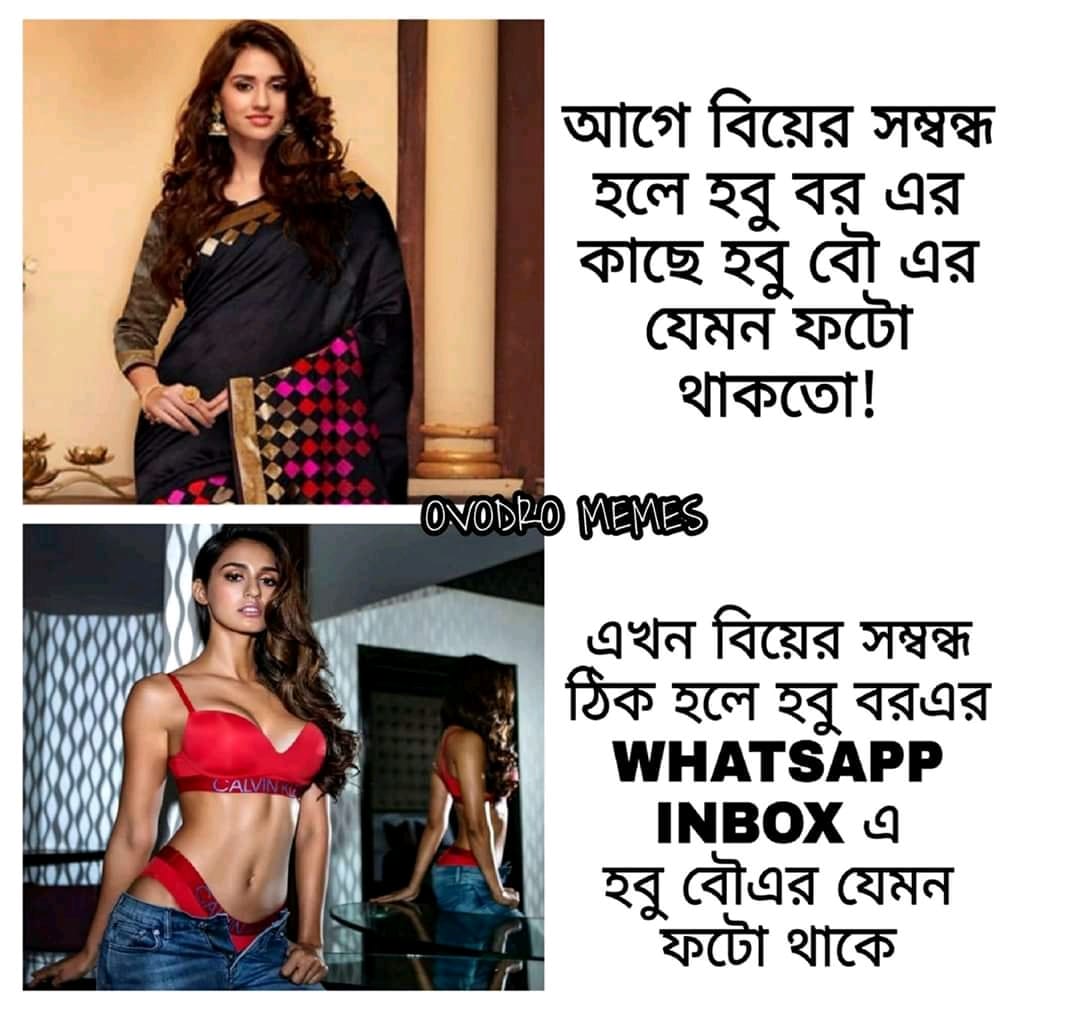
Caption: আগে বিয়ের সম্বন্ধ হলে হবু বর এর কাছে হবু বৌ এর যেমন ফটো থাকতো !     এখন বিয়ের সম্বন্ধ ঠিক হলে হবু বরএর WHATSAPP INBOX  এ হবু বৌএর যেমন ফটো থাকে
Label: hate